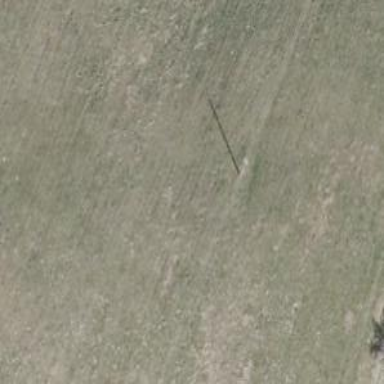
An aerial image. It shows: Minor power line.